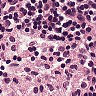
Metastatic tissue present: no